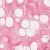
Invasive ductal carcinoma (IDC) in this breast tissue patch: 0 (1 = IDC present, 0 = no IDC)